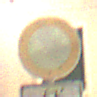
Verkehrszeichen: VerbotFahrzeugeAllerArt
Zusatzzeichen unten: EinspurigeFahrzeugeFrei6
Umgebung: Outdoor, Urban
Tageszeit: Night
Wetter: PartlyCloudy
Licht: Artificial
Jahreszeit: NotSpecified
Kontrast: HighContrast